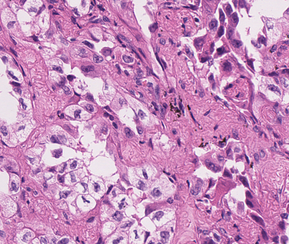
Tumor epithelial tissue: yes
Tumor-associated stroma tissue: yes
Normal tissue: no